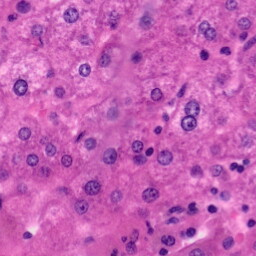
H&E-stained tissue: Liver